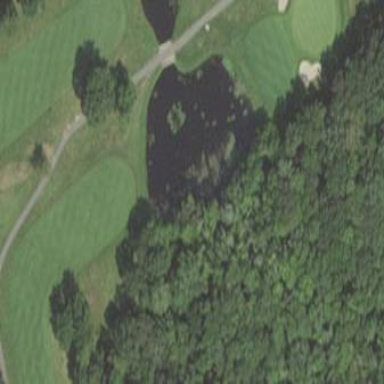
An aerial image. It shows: Water hazard on golf course. The hazard is natural water feature.